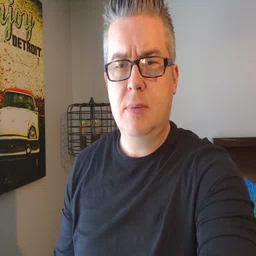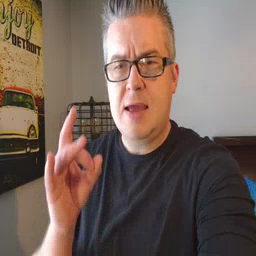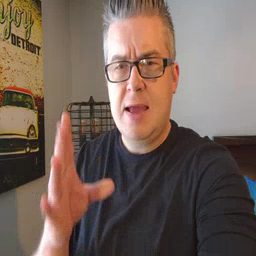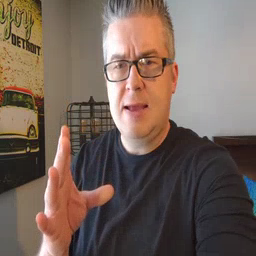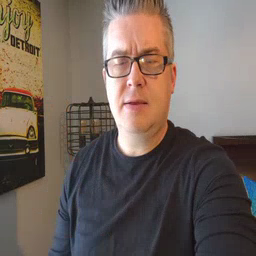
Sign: hate